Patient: sex M, age 58
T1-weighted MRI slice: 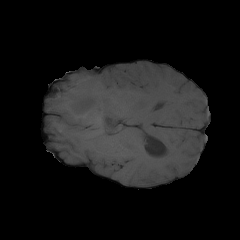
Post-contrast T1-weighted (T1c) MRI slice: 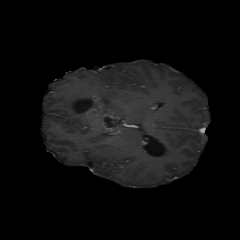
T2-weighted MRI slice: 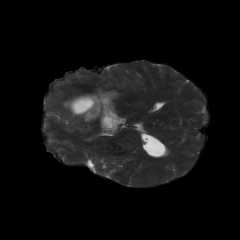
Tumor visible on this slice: yes
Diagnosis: Astrocytoma, IDH-mutant
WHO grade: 4